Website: crate-barrel
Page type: account-selection
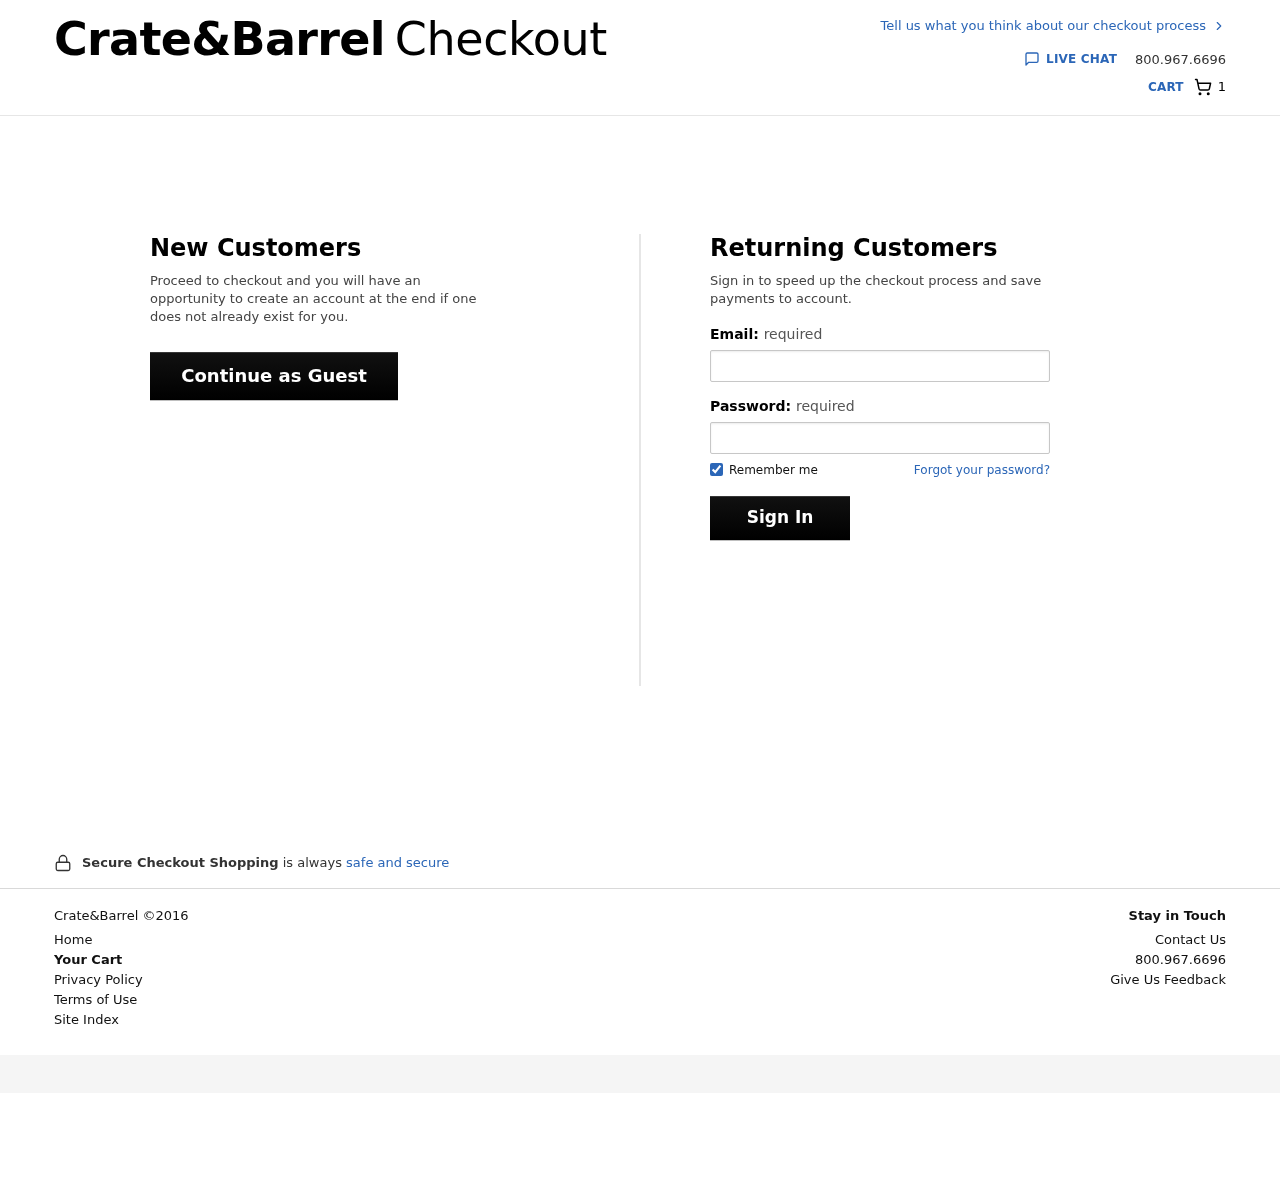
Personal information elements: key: PII_EMAIL
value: tony.richmond@yahoo.com
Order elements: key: ORDER_NUM_ITEMS
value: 1